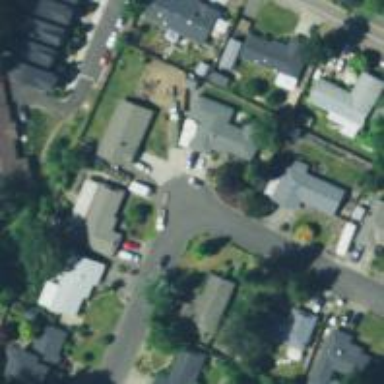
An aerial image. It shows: Residential road.